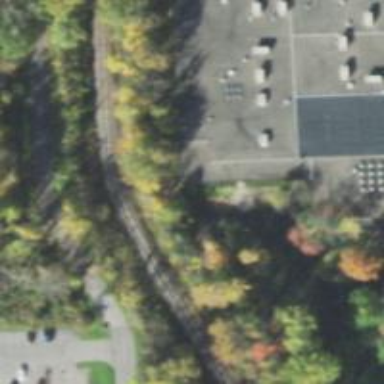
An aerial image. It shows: Disused railway spur line.